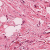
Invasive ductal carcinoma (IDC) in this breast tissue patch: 1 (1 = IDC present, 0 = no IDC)